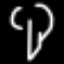
Label: mushroom